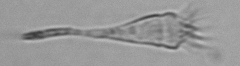
Label: Paratontonia_gracillima